Question: OK, so I installed nodeJS and I am using WAMP. I go to CMD and type 'node'. It works. Here's my problem:

As you can see, it it does not.. when I try to test 'hello.js'. I am a complete newb... please help me out here?
However, I know PHP and JavaScript... but it's just that nodeJS is... not so nice.
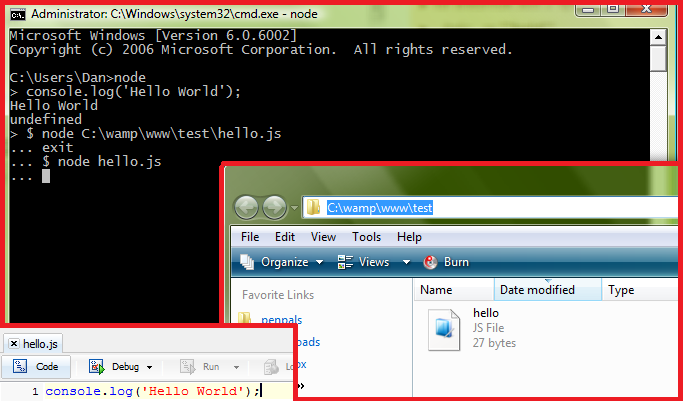
Answer: you trying to start hello.js from node REPL (read-evaluate-print console ). Just exit from REPL (double ctrl+c) and type in shell command prompt "node hello.js"